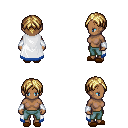
a pixel art fantasy rpg character, female body template, human, dark skin, white trimmed cape, teal pants, blonde parted hairstyle, white cloth bracers, brown slippers, four views (front, back, left, right), 2x2 character sprite sheet, small pixel art, hard edges, no anti-aliasing